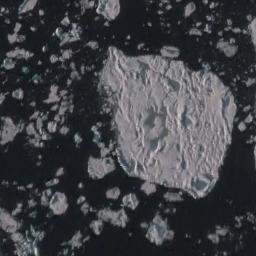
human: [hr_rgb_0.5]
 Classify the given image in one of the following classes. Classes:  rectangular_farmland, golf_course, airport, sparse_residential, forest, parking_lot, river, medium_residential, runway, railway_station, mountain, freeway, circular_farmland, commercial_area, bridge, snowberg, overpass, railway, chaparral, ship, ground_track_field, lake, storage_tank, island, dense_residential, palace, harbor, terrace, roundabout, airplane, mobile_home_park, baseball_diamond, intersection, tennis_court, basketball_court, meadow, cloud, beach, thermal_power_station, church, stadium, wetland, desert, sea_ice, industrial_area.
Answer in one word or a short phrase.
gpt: sea_ice